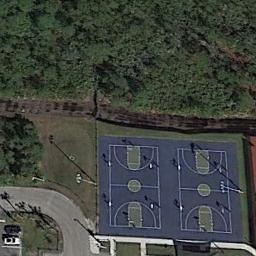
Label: basketball_court